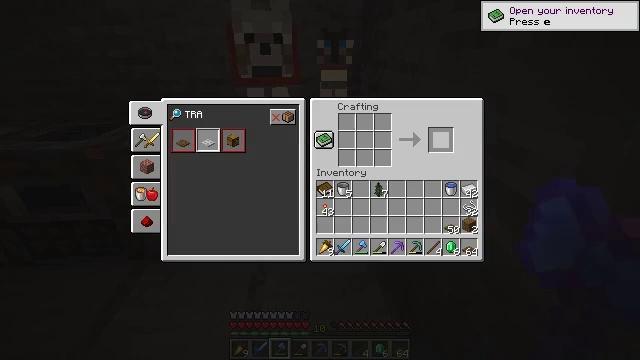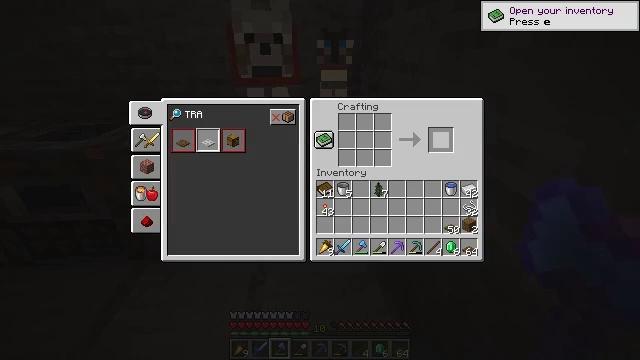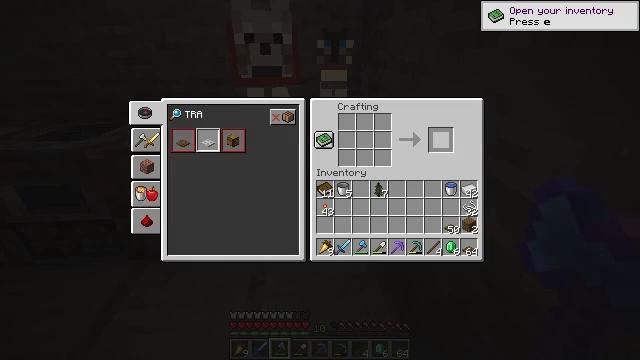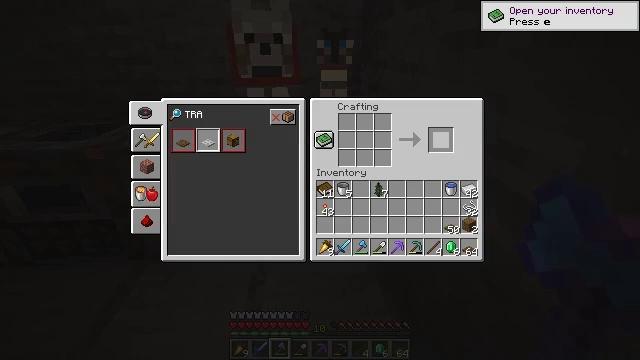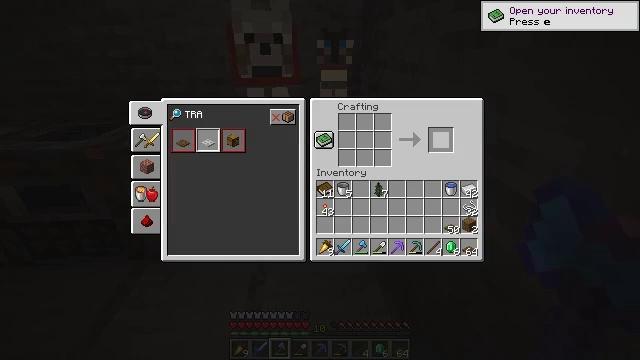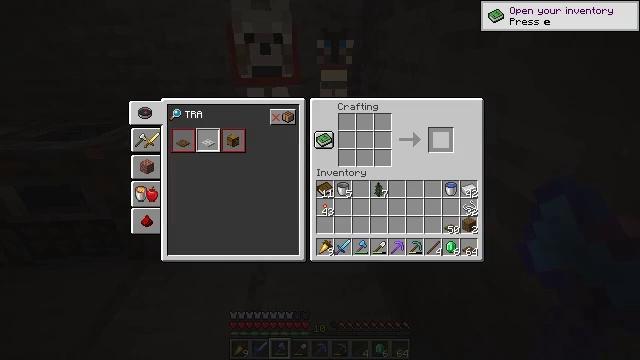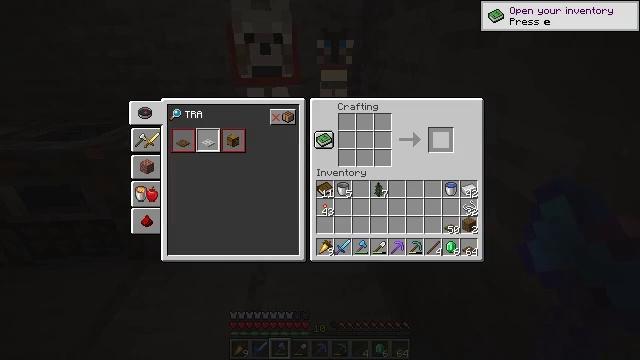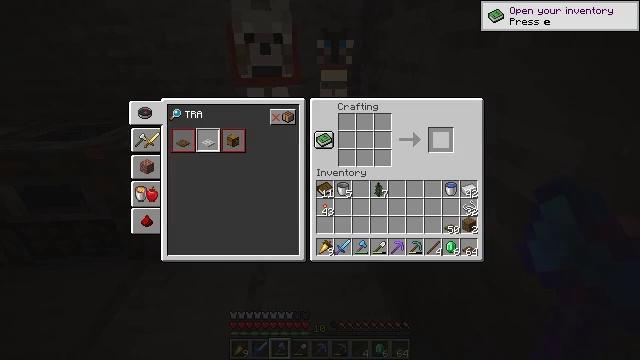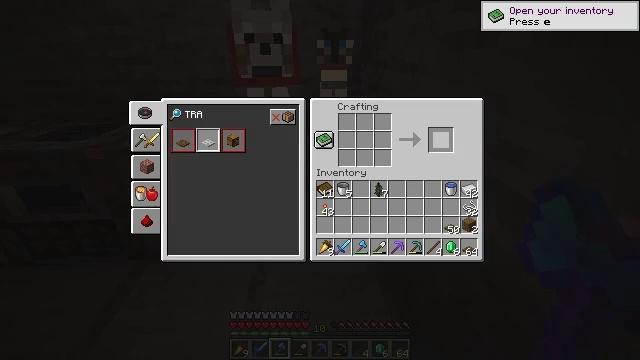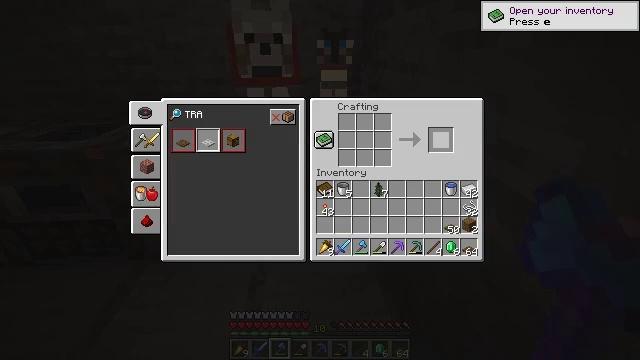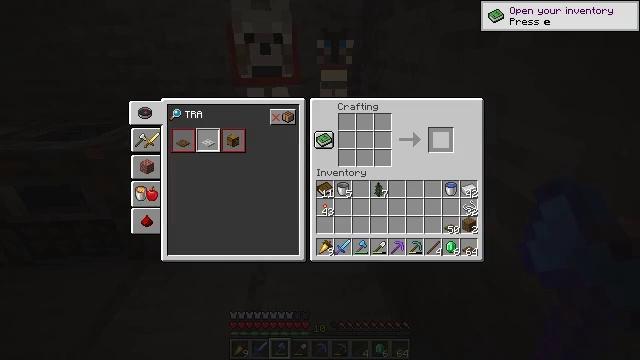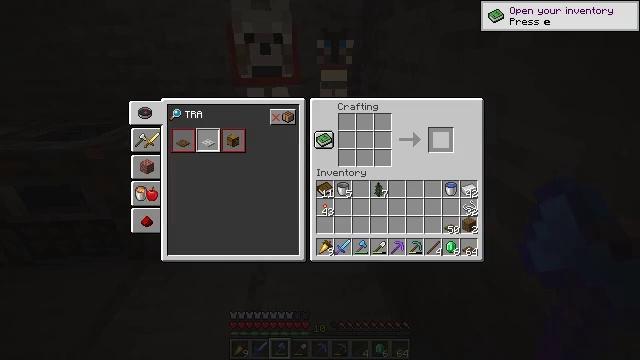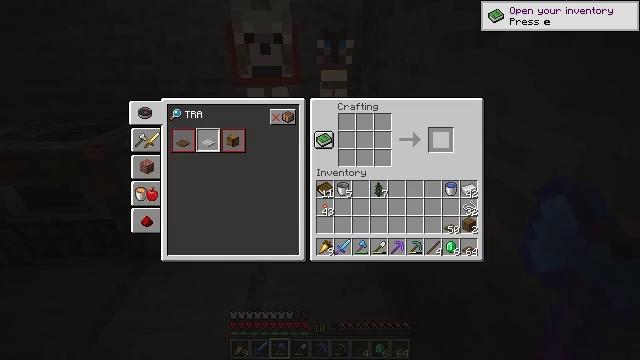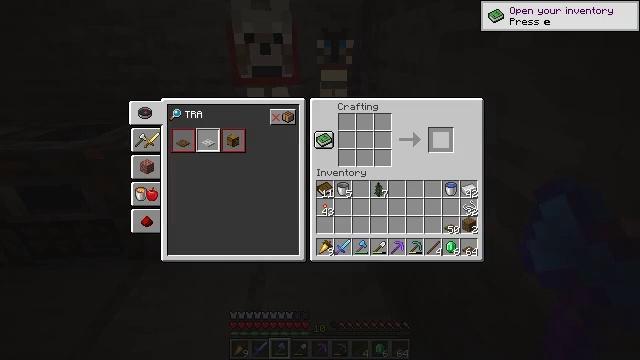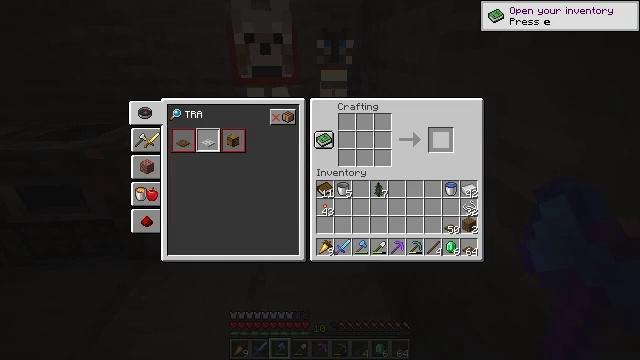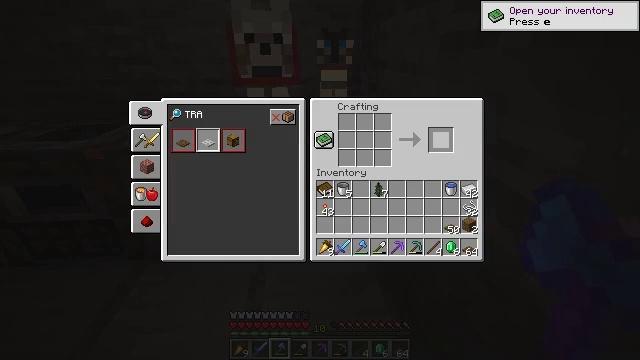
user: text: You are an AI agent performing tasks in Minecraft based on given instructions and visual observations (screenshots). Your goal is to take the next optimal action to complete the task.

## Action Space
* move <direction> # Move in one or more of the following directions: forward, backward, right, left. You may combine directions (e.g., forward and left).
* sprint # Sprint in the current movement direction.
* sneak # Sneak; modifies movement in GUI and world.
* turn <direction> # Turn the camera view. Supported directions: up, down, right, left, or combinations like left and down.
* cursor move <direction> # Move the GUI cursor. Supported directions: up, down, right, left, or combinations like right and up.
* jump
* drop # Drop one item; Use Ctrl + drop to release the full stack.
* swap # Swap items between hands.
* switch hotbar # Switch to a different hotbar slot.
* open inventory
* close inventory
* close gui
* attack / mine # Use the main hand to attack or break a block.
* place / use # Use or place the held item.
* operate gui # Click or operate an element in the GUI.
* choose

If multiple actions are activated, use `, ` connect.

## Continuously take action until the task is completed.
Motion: motion action
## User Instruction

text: Interact with the crafting table and craft a fishing rod.
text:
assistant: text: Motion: sneak
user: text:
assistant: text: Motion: sneak
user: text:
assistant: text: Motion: sneak
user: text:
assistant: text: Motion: sneak
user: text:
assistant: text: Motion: sneak
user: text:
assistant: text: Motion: sneak
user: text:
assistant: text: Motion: sneak
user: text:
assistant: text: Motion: sneak
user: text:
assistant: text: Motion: sneak
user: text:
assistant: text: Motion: sneak
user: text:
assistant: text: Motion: sneak
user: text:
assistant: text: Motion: sneak
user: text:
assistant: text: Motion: sneak
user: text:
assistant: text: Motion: sneak
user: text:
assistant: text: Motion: sneak
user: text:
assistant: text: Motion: sneak
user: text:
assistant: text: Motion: sneak
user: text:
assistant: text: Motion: sneak
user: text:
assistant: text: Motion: sneak
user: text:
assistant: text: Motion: sneak
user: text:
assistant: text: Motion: sneak
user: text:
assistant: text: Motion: sneak, turn left and down
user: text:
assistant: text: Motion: sneak, turn left and down
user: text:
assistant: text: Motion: sneak, turn left and down
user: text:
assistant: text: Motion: no_op
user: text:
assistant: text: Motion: no_op
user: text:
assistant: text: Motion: no_op
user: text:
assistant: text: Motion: no_op
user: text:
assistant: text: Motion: no_op
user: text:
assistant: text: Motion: no_op